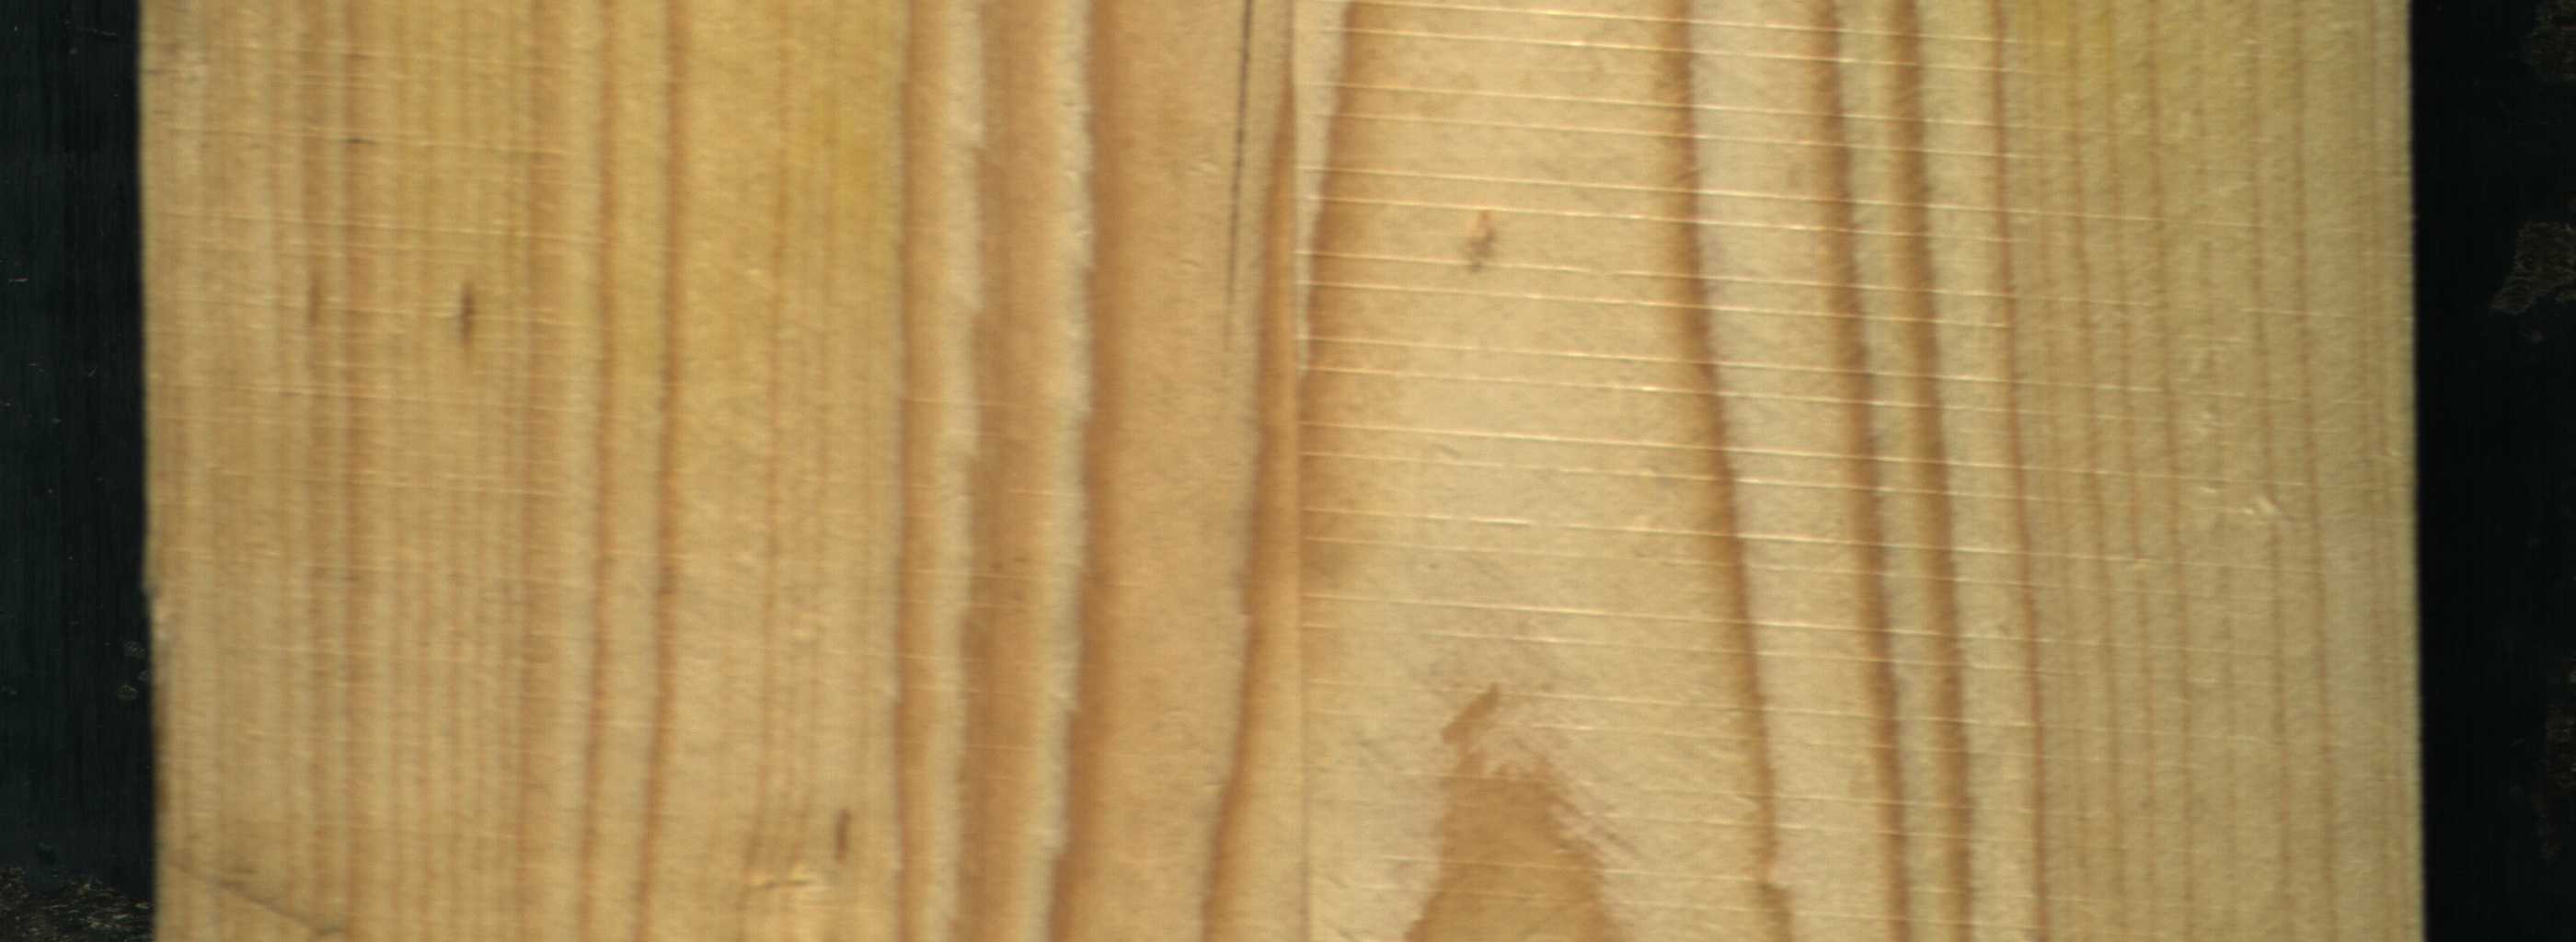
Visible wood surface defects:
Crack